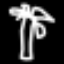
Label: palm tree